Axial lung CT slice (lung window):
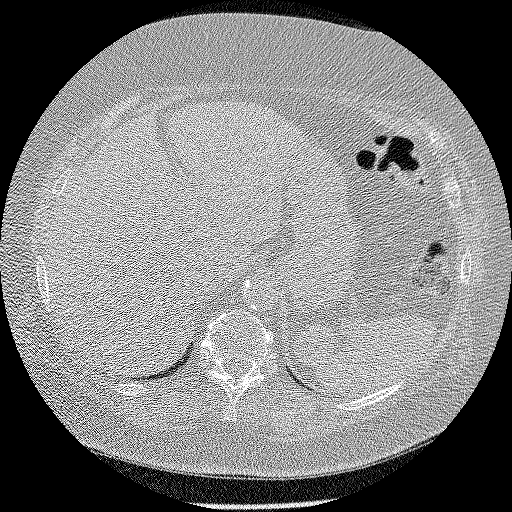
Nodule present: no